Field crop: maize
Growth stage: 2
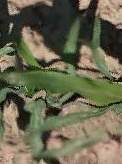
Species: maize